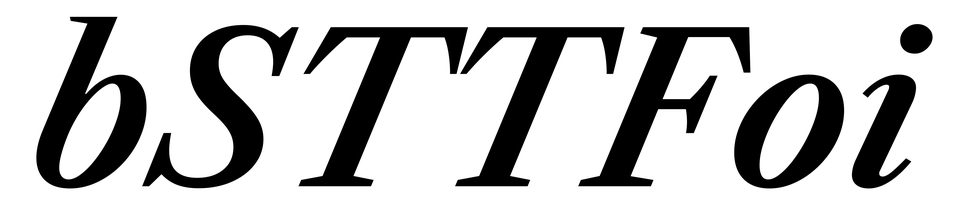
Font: LibreCaslonText-Italic_SemiBold_Italic